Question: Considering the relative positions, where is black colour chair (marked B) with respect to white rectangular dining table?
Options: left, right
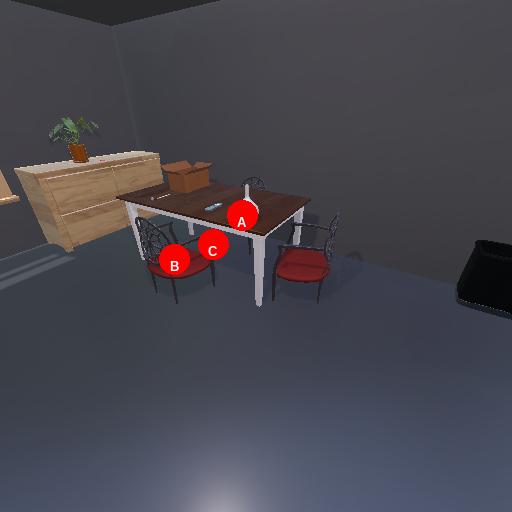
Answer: left